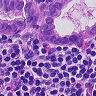
Metastatic tissue present: yes